Question: Is it possible to change the Color of the Line in depency of the x coordinates?
So I need a Line with different colors, the colors must be set in depency of the x coordinate values... Thanks for your help.

I have nearly the same than this example. So now i want to change the color from X (Jan-March) / from April to Jun / Jul to Sep / Oct to Dec -> Is this possible? How can i do that with one line! Or is there a other solution?
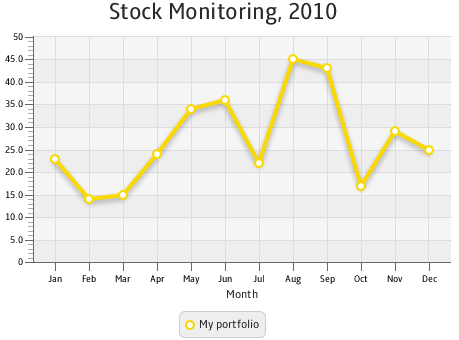
Answer: It's easy to solve this problem. I have to make a lot of different series. So every Serie could be styled by itself. So it's only necessary to fit the end of one line (serie) to the startpoint of the next line (serie).
In this case it's very easy to style different colours for each line.